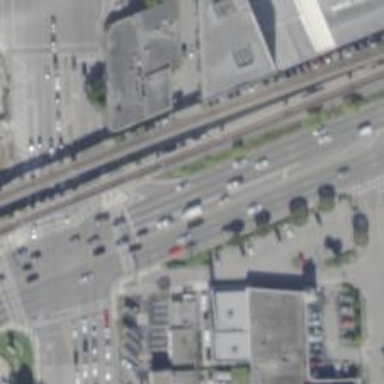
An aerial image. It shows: Asphalt road with separate sidewalk. The road is classified as trunk highway.